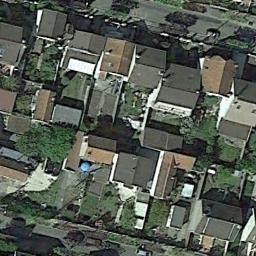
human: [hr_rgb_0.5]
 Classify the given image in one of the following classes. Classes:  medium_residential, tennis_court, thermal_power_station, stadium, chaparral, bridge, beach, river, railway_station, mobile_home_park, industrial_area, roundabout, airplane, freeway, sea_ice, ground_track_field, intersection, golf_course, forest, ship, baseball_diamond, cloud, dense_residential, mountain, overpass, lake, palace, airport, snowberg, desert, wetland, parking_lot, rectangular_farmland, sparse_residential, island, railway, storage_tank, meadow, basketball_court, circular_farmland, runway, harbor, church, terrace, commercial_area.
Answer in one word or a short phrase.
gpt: dense_residential